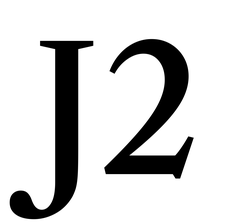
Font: LibreCaslonText_Medium